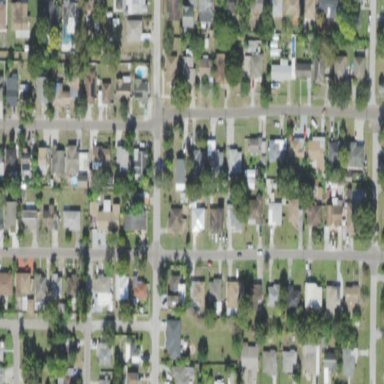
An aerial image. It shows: Residential area composed of single-family homes.